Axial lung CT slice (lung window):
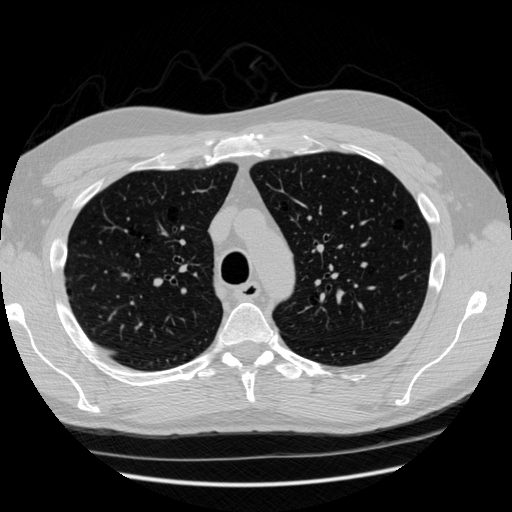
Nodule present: no